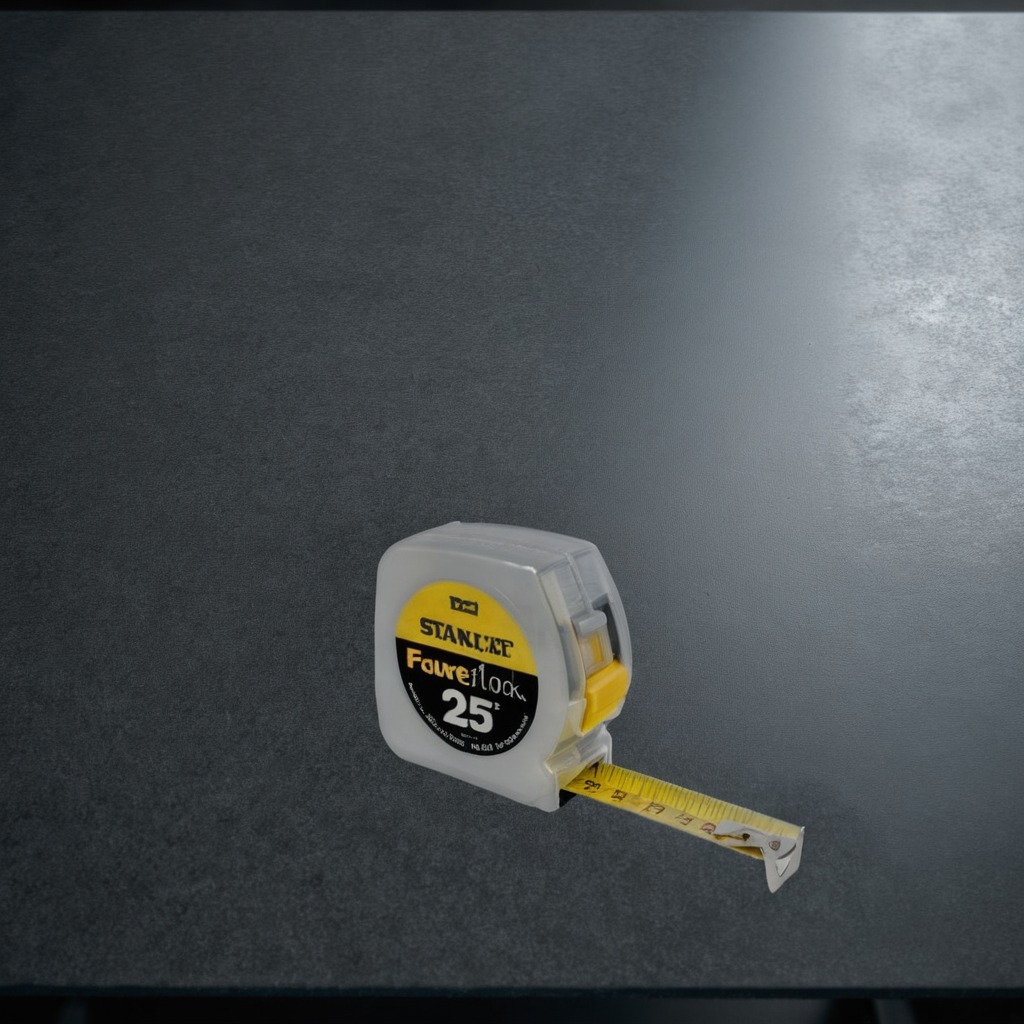
A measuring tape lies on a clean granite table inside a workshop at night dim ambient light soft shadows worn but